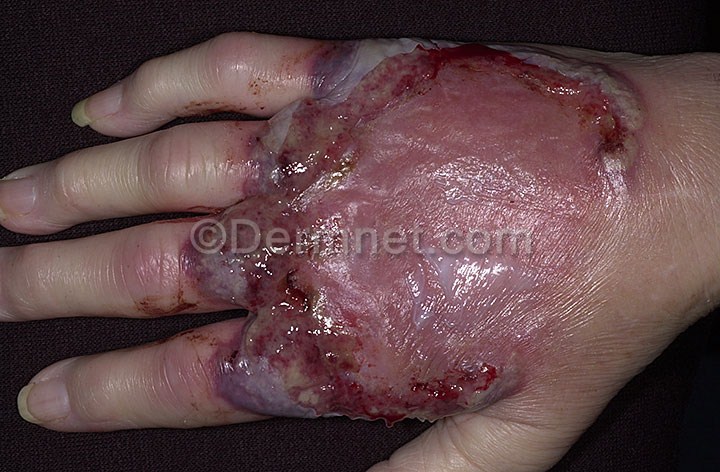
Disease: Vasculitis Photos